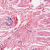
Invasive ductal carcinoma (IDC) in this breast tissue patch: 0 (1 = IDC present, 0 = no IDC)